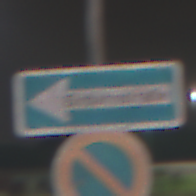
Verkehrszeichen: EinbahnstrasseLinksweisend
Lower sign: EingeschraenktesHalteverbot
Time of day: Night
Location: Outdoor (Urban)
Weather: PartlyCloudy
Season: NotSpecified
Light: Artificial